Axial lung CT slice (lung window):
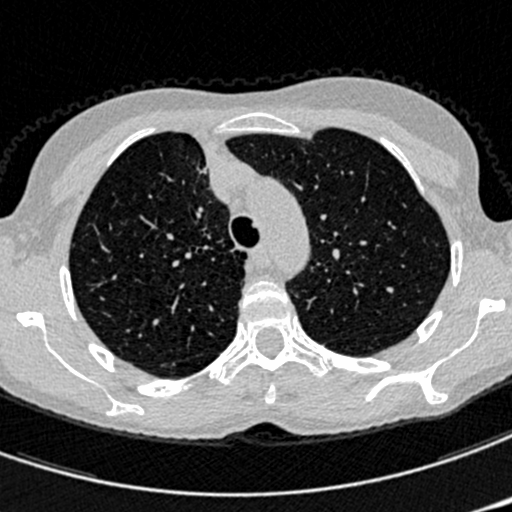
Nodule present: no